Question: This is the 'loc_coordinate' table structure:

Below is the code, to fetch the nearest places from database and display the place name stored in database itself.
'''
<?php
include("config.php");
$lat = "3.107685";
$lon = "<PHONE>";
$sql="SELECT ((ACOS(SIN($lat * PI() / 180) * SIN(lat * PI() / 180) + COS($lat * PI() / 180) * COS(lat * PI() / 180) * COS(($lon - lon) * PI() / 180)) * 180 / PI()) * 60 * 1.1515) AS 'distance' FROM loc_coordinate HAVING 'distance'<='10' ORDER BY 'distance' ASC";
$stmt =$pdo->prepare($sql);
$stmt->execute();
while($row = $stmt->fetch())
{
echo $row['place'];
}
?>
'''
The error shown for this:
> Fatal error: in C:\wamp\www\mysitey_coor.php on line 8PDOException: in C:\wamp\www\mysitey_coor.php on line 8
'echo $sql' shows this:
> SELECT ((ACOS(SIN(3.107685 * PI() / 180) * SIN(lat * PI() / 180) +
COS(3.107685 * PI() / 180) * COS(lat * PI() / 180) * COS(<PHONE>
- lon) * PI() / 180)) * 180 / PI()) * 60 * 1.1515) AS 'distance'
FROM loc_coordinate HAVING 'distance'<='10' ORDER BY 'distance' ASC
I'm unsure why I'm getting this error. This is the site I referred to for the SQL query: <URL>
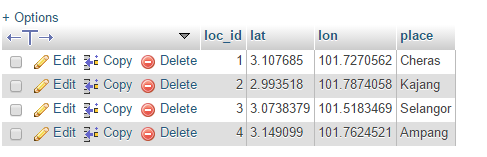
Answer: try this
'''
SELECT * , (3956 * 2 * ASIN(SQRT( POWER(SIN(( $lat - LatOnTable) * pi()/180 / 2), 2) +COS( $lat * pi()/180) * COS(LatOnTable * pi()/180) * POWER(SIN(( $long - LongOnTable) * pi()/180 / 2), 2) ))) as distance
from yourTable
having distance <= 10
order by distance
'''
substitute LatOnTable with the latitude table column name , and longOnTable with you longitude column name in your table .